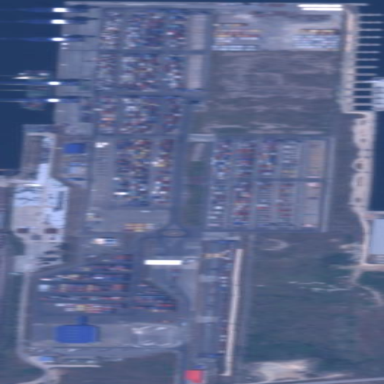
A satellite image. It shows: Commercial area featuring container terminal.